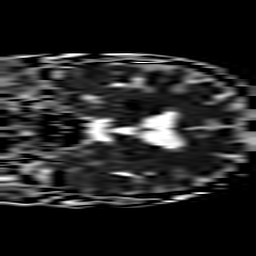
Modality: ADC
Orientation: coronal
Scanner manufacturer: philips
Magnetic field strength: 3 T
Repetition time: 3.206 s
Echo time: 0.076 s